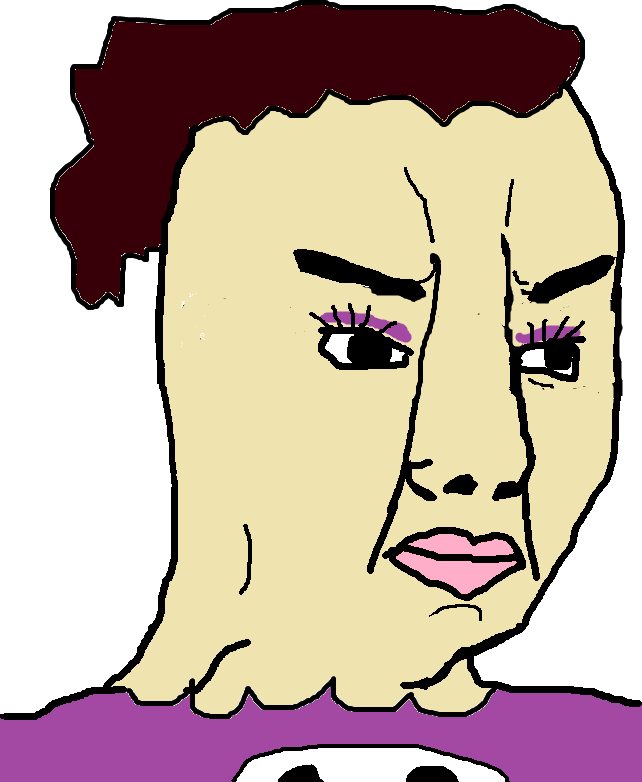
Label: 5_Poljak